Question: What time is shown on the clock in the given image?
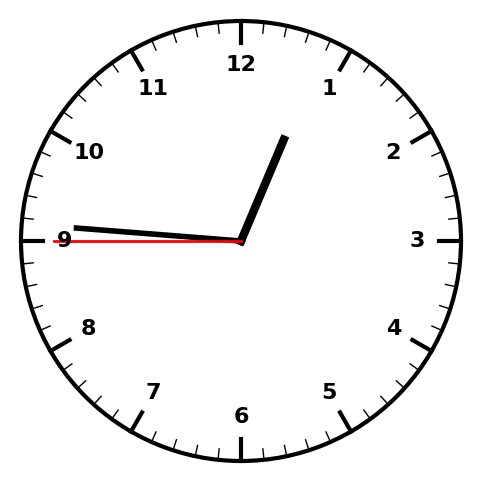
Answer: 12:45:45